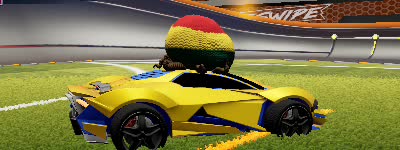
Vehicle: werewolf